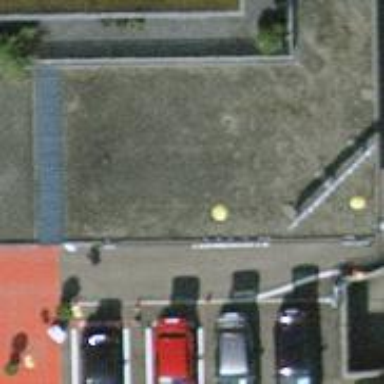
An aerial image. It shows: Shop that sells cars.